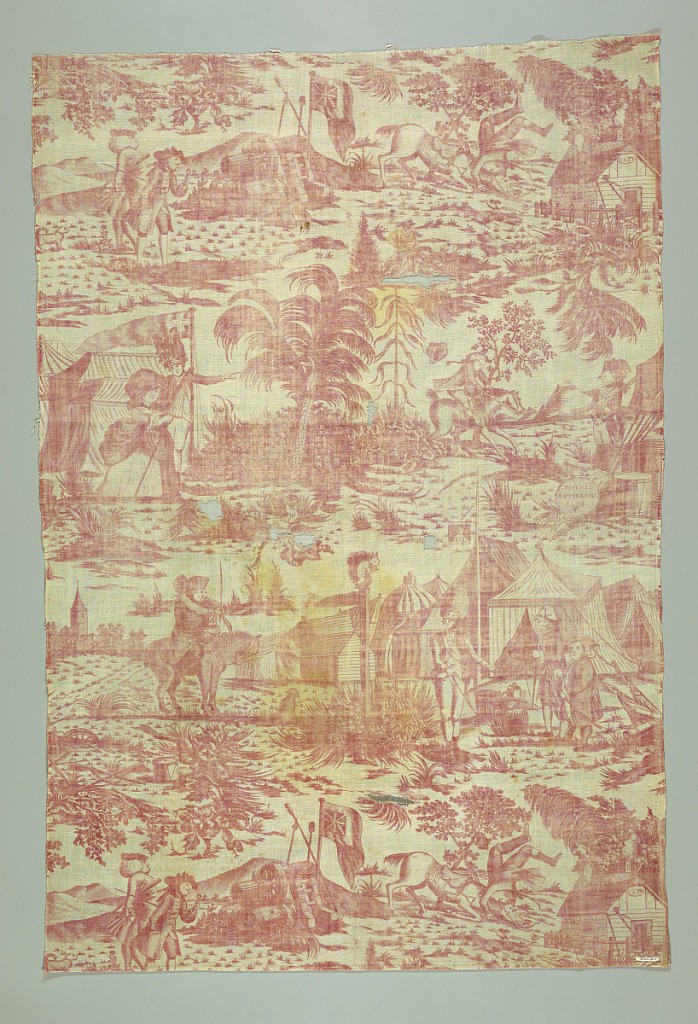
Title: Textile
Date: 1785
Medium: cotton Technique: printed by engraved copper plate on plain weave
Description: Textile printed in red on white showing six satirical scenes with horsemen riding to military encampments. On a barn are the initials "A I" and on the end of a drum "Royal Artillery G III R".